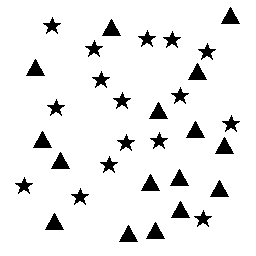
Squares: 0
Triangles: 16
Stars: 16
Total shapes: 32